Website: bh-photo
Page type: address-validator
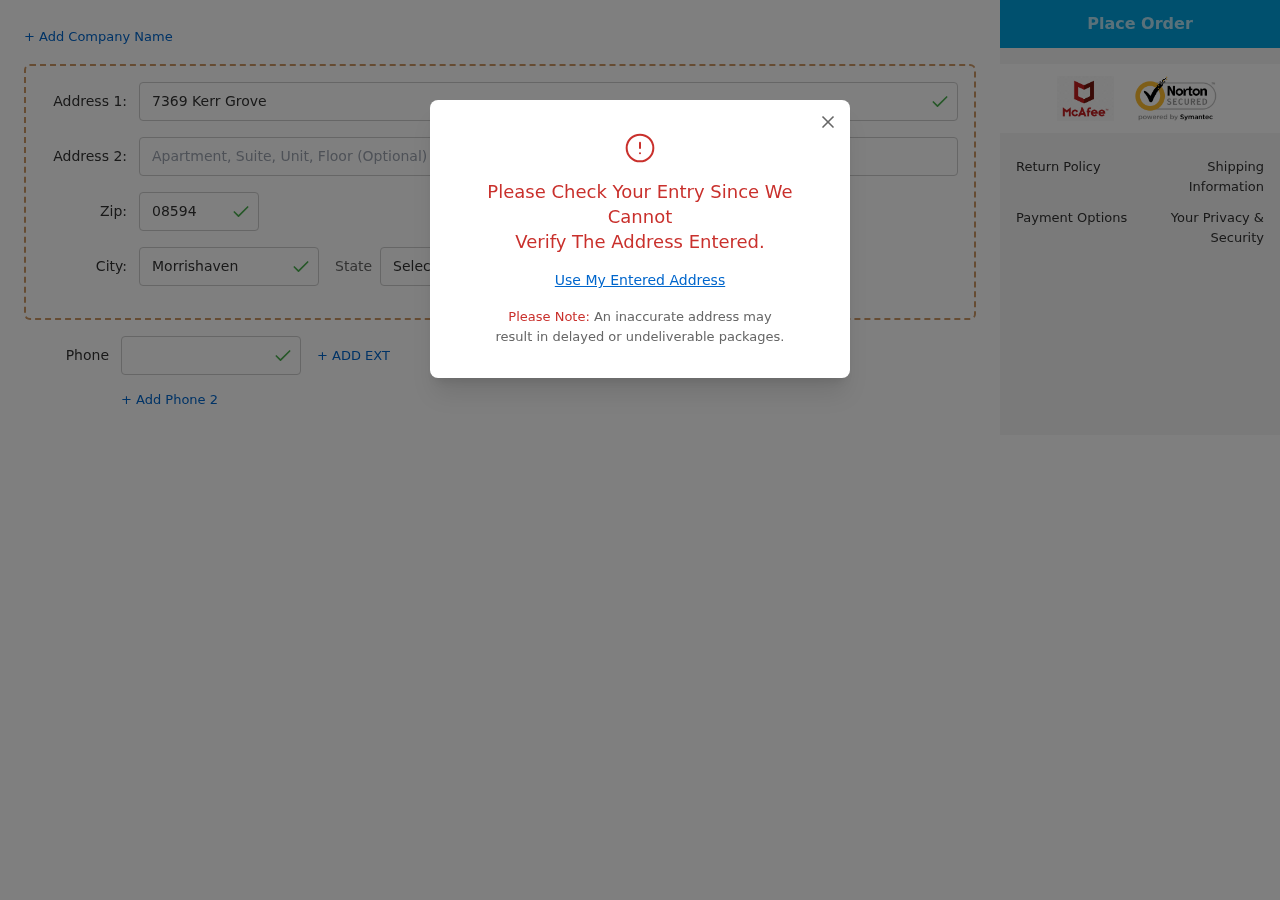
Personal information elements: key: PII_CITY
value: Morrishaven
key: PII_PHONE
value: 7862664484
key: PII_POSTCODE
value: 08594
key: PII_STATE_ABBR
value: IN
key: PII_STREET
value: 7369 Kerr Grove